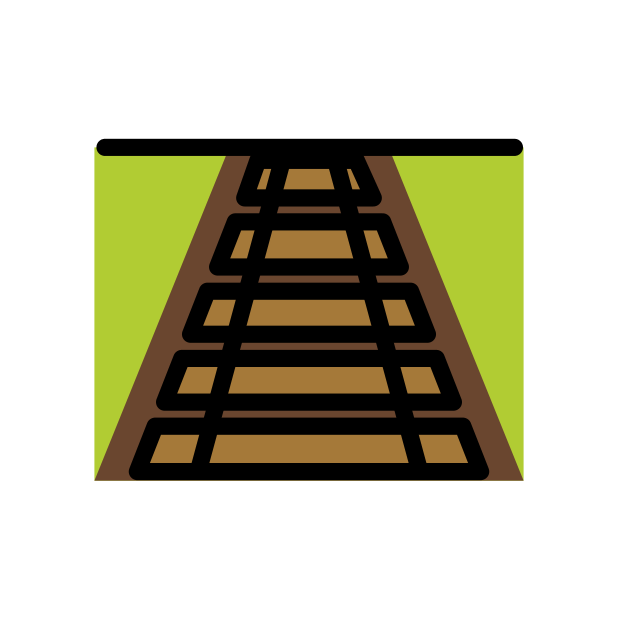
Emoji: 🛤
Name: railway track
Unicode: 0x1f6e4